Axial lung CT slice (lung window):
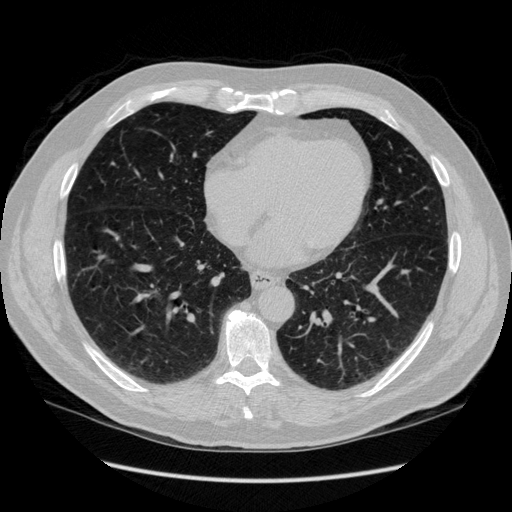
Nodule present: no